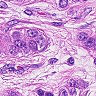
Metastatic tissue present: yes